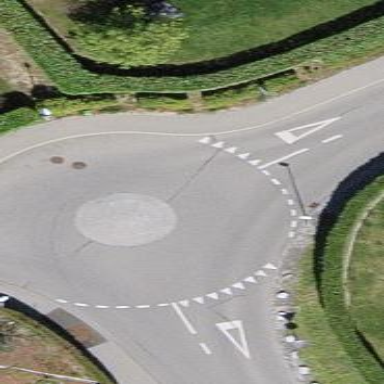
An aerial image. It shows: Residential road with asphalt surface leading to roundabout.